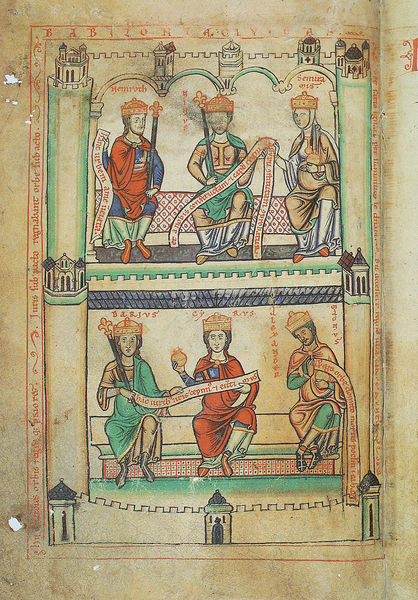
Titel: Chronica Sancti Pantaleonis
Standort: Herkunftsort: Köln, St. Pantaleon (EU - D - NRW)
Institution: Wolfenbüttel, Herzog August Bibliothek
Schlagwörter: blau, gelb, grün, sitzen, bunt, zeichnung, rot, architektur, bibel, gold, drei, blatt, gotik, turm, schrift, papier, rundbogen, banner, kaiser, könig, einfach, ornamente, zinnen, buch, burg, türme, druck, seite, text, altes testament, mittelalter, könige, königin, sechs, miniatur, zepter, kronen, heinrich, architktur, schriftband, buchmalerei, miniaturmalerei, chronik, babylon, heiligen, st. pantaleon, 1160, darus